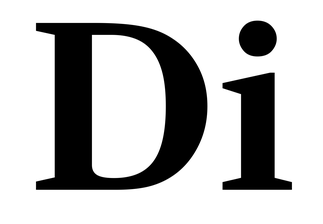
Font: LibreCaslonText_Bold